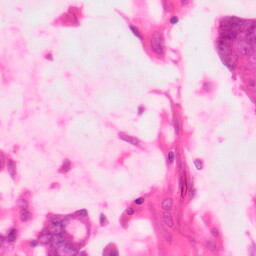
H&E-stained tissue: Colon